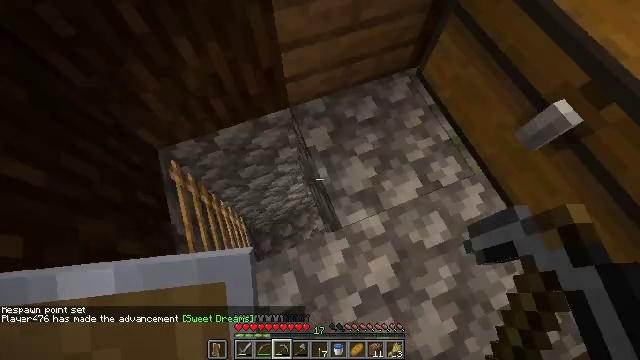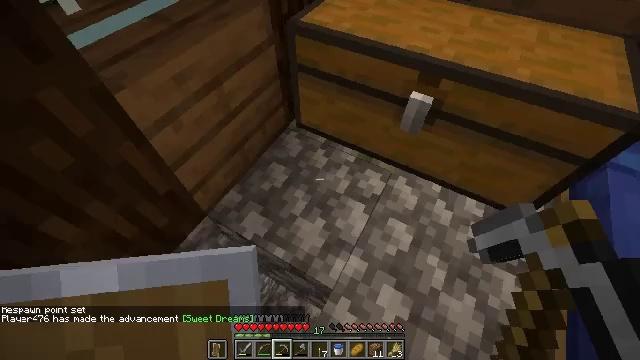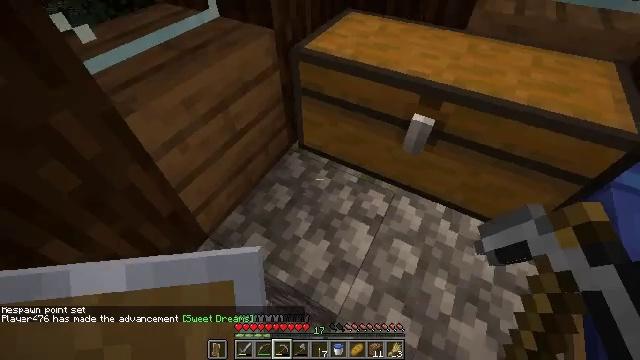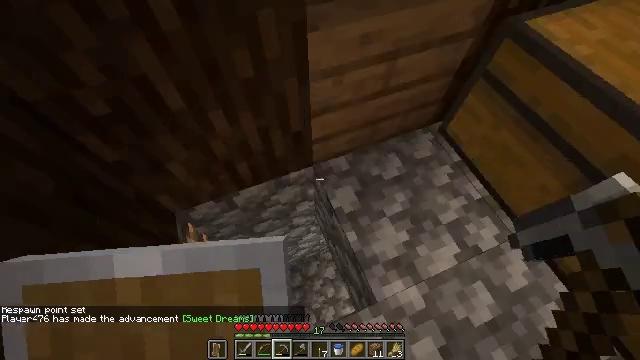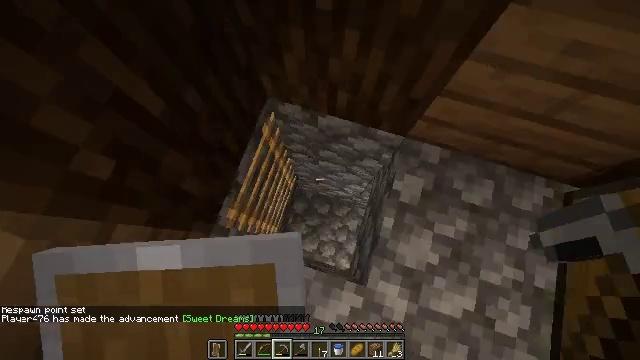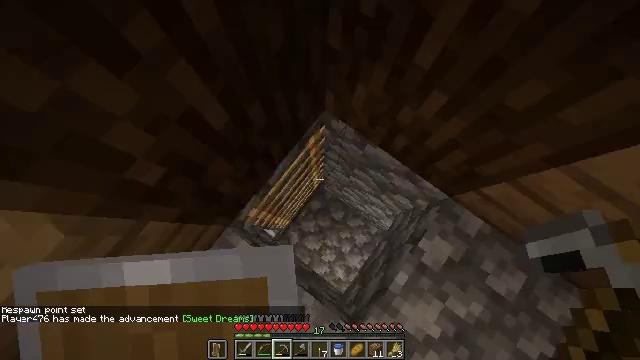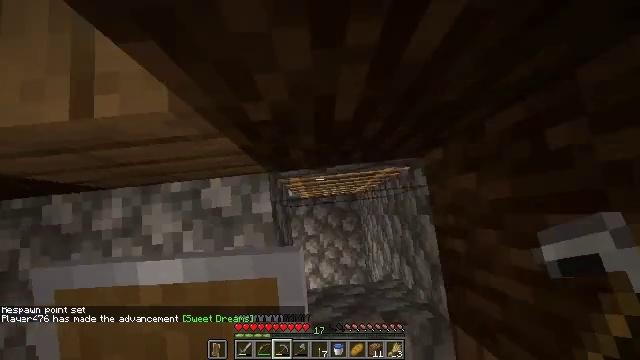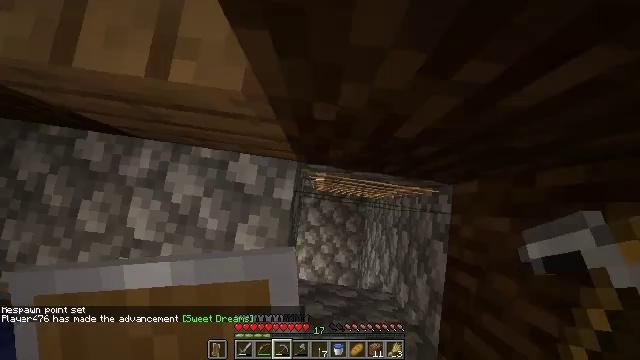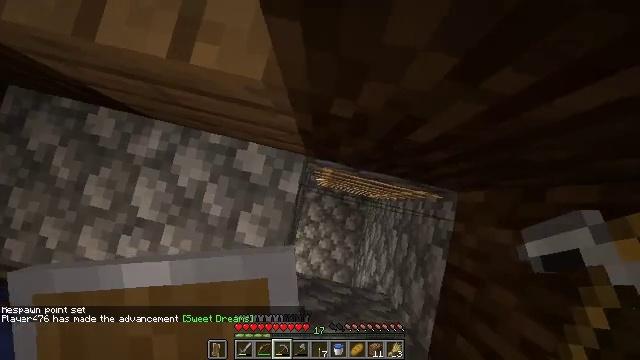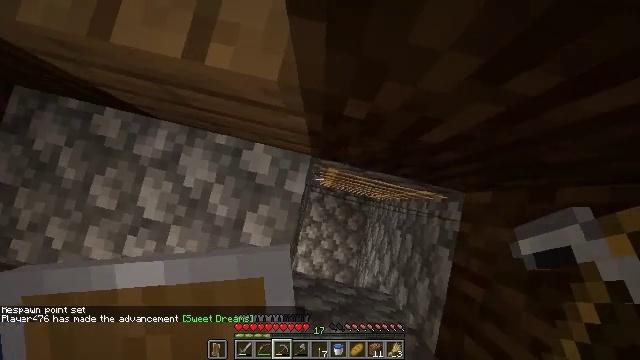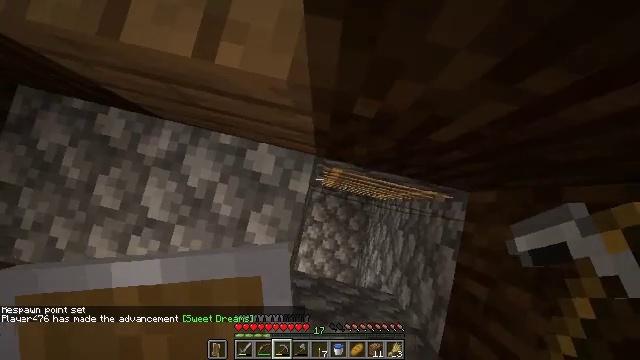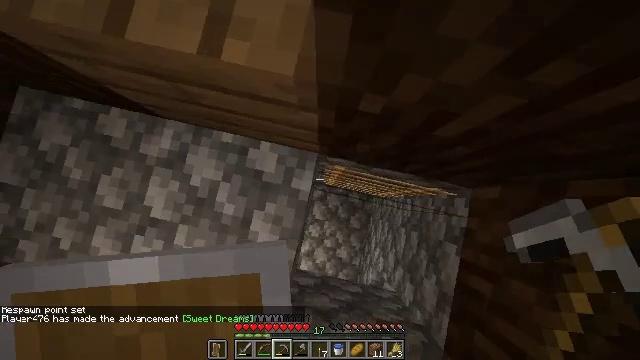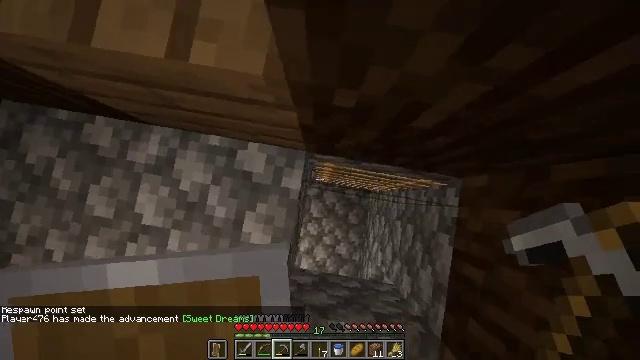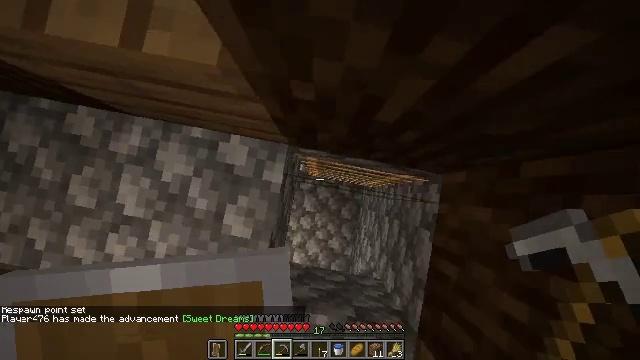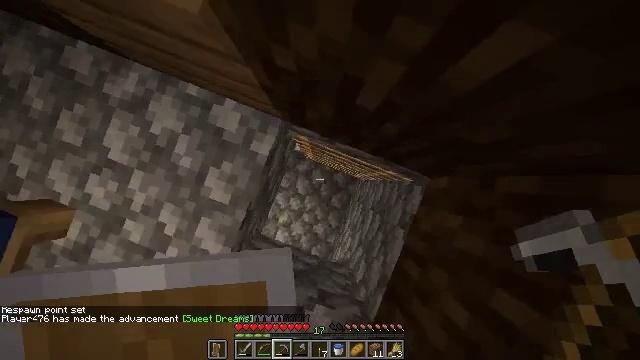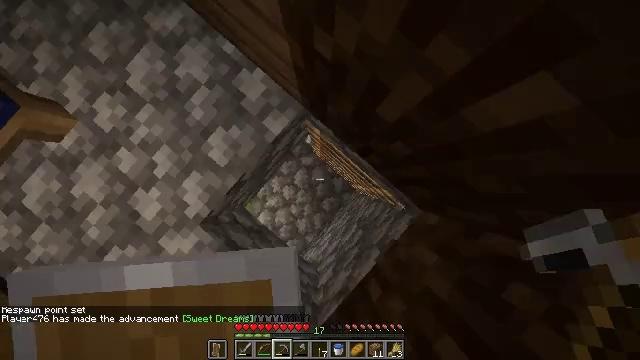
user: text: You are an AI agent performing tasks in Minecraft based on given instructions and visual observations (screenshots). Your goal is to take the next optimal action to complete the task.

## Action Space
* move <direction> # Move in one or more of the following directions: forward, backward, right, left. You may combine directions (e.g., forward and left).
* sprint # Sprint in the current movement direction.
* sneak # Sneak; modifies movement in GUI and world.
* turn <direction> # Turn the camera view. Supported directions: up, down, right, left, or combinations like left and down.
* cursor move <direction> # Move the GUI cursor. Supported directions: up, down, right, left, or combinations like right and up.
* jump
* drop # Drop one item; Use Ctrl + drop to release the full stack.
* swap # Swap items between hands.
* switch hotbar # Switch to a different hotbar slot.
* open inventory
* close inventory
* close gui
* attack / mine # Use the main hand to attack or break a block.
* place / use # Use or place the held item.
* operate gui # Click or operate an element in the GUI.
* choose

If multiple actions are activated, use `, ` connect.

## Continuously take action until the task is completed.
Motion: motion action
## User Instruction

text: Destroy the wheat to collect it.
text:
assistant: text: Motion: turn right and up
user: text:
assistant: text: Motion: turn up
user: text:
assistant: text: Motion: move forward, turn left and down
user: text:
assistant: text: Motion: move forward and move left, turn left and down
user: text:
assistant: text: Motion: move forward and move left, turn left and down
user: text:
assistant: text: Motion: move forward and move left, turn left and down
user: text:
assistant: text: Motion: move forward and move left, turn left and down
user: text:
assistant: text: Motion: turn left and down
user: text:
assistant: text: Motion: no_op
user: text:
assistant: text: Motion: no_op
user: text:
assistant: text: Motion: no_op
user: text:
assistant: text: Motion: move right, turn right
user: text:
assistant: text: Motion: move right, turn left and down
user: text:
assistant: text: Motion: turn left and down
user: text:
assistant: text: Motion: turn left and down
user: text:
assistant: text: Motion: turn left and down
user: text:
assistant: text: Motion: turn left
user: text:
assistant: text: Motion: no_op
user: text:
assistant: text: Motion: no_op
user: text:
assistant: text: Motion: turn left
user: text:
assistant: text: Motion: turn left
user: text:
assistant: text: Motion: turn left
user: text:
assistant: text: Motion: turn left and down
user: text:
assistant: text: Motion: move right
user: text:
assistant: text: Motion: move right, turn left
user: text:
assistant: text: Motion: move back and move right, turn left
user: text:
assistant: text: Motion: move back, turn left
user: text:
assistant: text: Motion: move back, turn left
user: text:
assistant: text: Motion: move back, turn left
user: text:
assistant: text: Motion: no_op